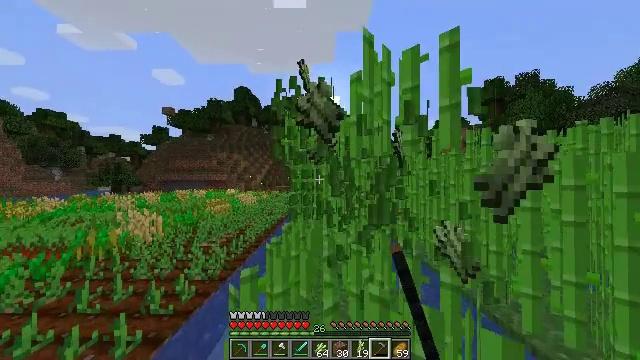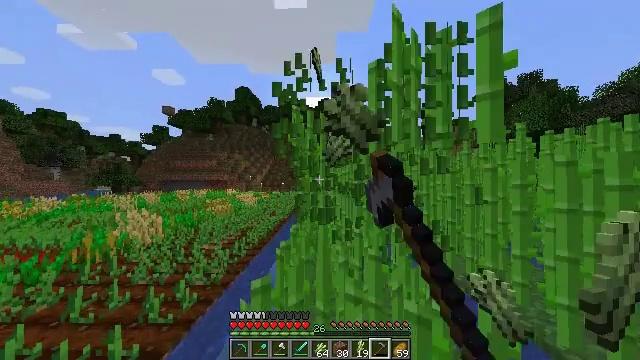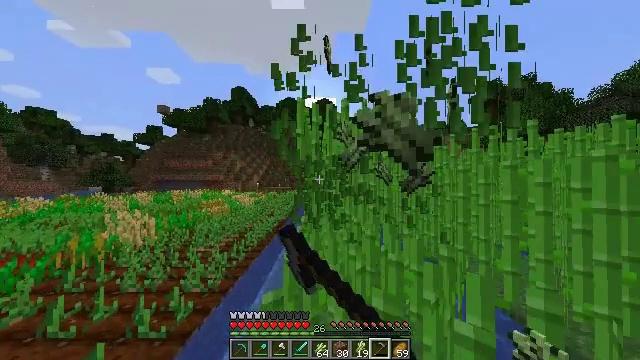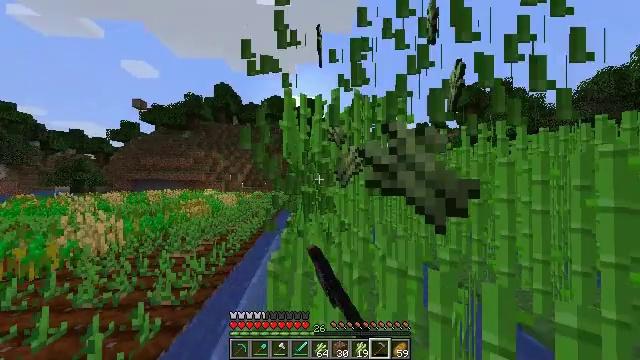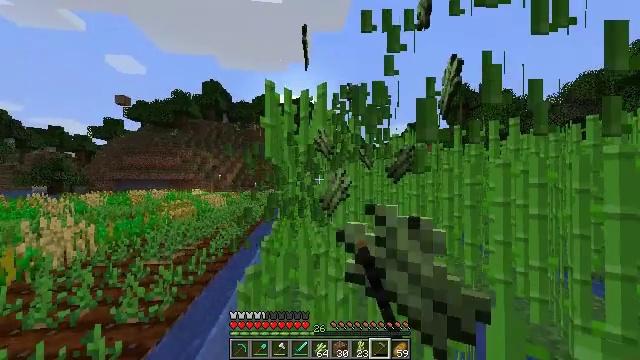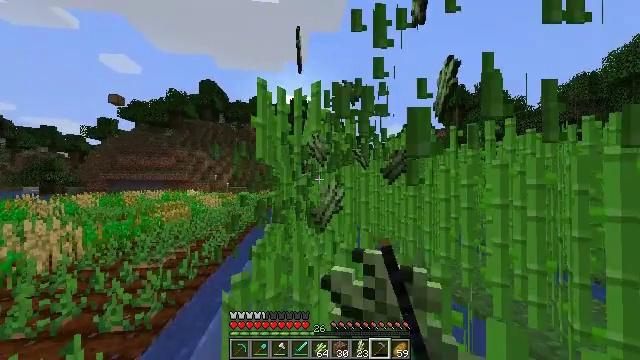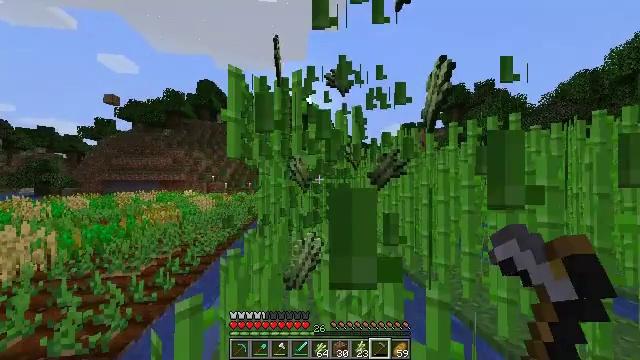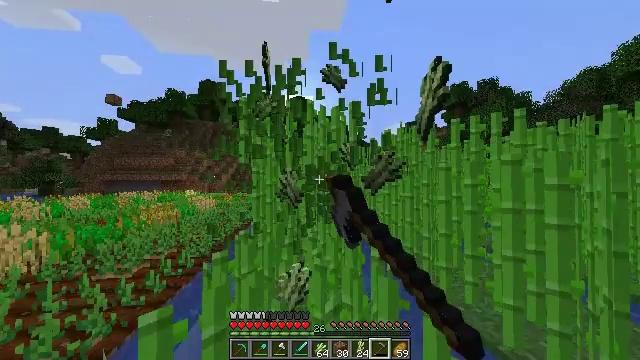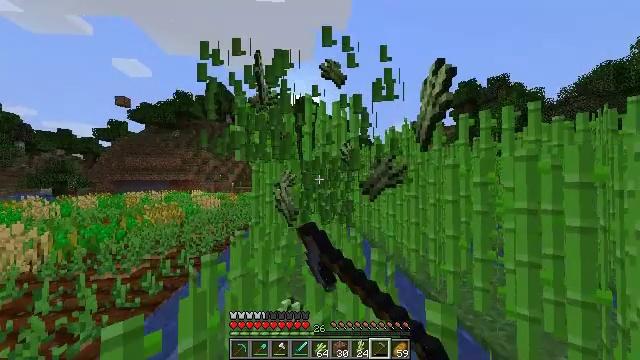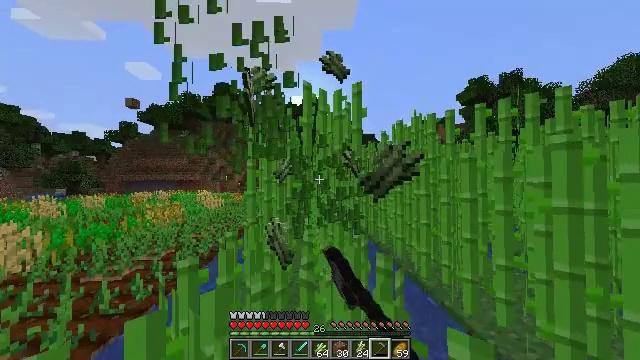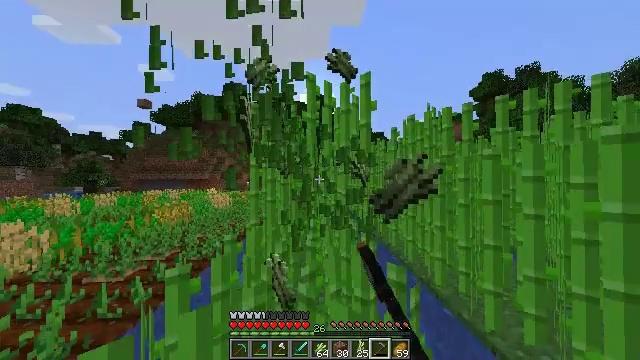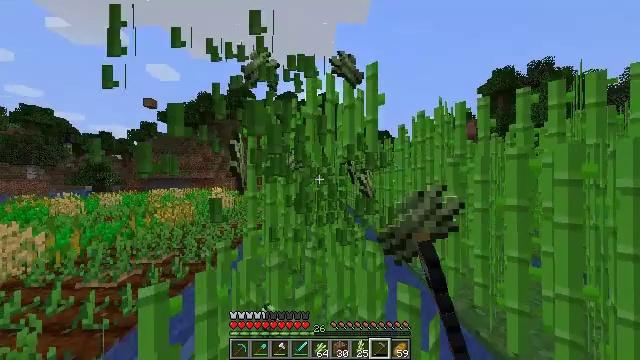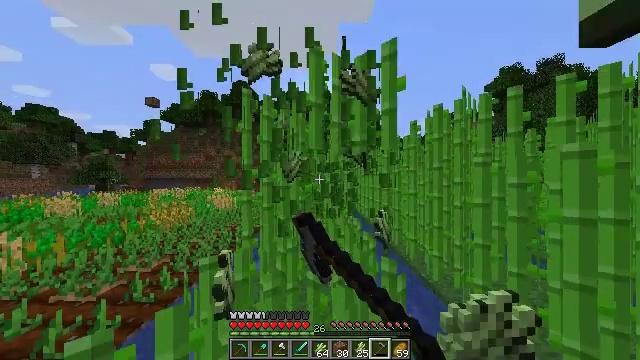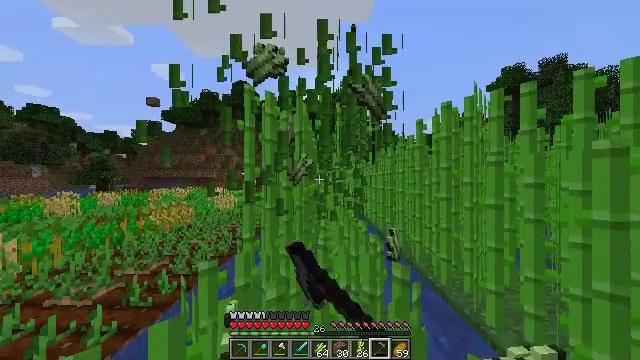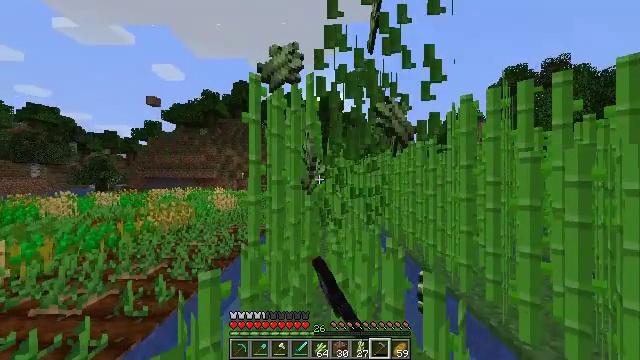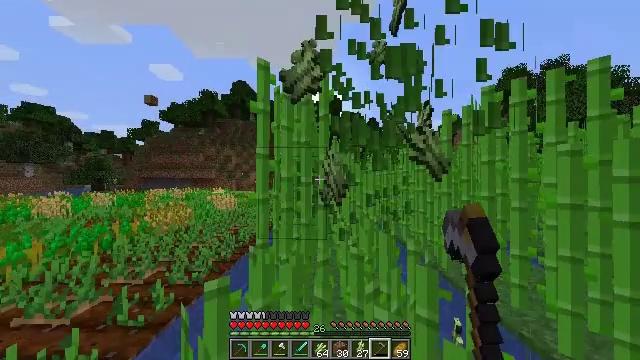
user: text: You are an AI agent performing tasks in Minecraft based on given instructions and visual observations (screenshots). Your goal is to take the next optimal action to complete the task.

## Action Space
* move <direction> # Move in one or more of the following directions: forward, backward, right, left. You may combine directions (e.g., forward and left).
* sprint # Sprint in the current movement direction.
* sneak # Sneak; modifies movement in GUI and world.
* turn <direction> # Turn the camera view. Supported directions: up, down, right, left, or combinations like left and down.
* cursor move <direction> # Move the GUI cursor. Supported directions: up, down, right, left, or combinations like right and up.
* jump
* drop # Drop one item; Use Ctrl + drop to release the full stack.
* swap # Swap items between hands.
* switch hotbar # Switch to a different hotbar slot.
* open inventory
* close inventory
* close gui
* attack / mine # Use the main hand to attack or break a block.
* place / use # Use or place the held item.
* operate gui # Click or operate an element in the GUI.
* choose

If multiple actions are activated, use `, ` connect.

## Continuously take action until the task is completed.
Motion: motion action
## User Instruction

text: Mine the sugar cane near rivers.
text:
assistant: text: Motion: move forward and move left, sprint, attack / mine
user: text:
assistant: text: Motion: move forward, sprint, turn right, attack / mine
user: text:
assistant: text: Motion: move forward and move right, sprint, turn right, attack / mine
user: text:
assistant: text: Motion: move forward and move right, sprint, turn right, attack / mine
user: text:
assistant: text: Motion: move forward and move right, sprint, attack / mine
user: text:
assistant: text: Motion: move forward and move right, sprint, attack / mine
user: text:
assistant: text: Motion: move forward and move right, sprint, attack / mine
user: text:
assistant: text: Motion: move forward, sprint, turn left, attack / mine
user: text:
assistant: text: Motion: move forward, sprint, turn left, attack / mine
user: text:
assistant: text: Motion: move forward, sprint, turn left, attack / mine
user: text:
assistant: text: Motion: move forward, sprint, turn left, attack / mine
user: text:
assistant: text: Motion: move forward and move left, sprint, attack / mine
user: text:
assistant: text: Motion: move forward and move left, sprint, attack / mine
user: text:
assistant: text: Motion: move forward and move left, sprint, attack / mine
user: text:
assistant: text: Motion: move forward and move left, sprint, attack / mine
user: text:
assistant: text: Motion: move forward, sprint, turn right, attack / mine
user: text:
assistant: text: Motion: move forward and move right, sprint, turn right, attack / mine
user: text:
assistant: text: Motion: move forward and move right, sprint, attack / mine
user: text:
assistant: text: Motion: move forward and move right, sprint, attack / mine
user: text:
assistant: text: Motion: move forward and move right, sprint, attack / mine
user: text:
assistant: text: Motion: move forward, sprint, attack / mine
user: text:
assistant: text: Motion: move forward, sprint, turn left, attack / mine
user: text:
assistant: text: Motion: move forward and move left, sprint, turn left, attack / mine
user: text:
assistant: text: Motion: move forward and move left, sprint, turn left, attack / mine
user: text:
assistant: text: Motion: move forward and move left, sprint, attack / mine
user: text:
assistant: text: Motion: move forward and move left, sprint, attack / mine
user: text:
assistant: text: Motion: move forward, sprint, turn right, attack / mine
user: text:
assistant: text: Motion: move forward, sprint, turn right, attack / mine
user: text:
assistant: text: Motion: move forward and move right, sprint, turn right, attack / mine
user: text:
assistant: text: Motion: move forward and move right, sprint, attack / mine